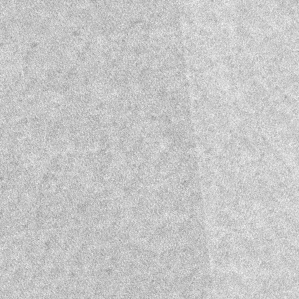
Label: frost